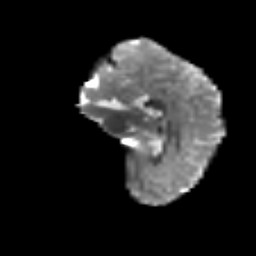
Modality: T2w
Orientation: sagittal
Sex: female
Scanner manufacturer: siemens
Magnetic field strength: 3 T
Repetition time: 5 s
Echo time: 0.071 s